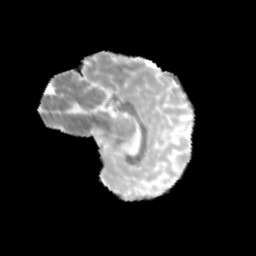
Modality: MD
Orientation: sagittal
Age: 11
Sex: male
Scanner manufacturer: siemens
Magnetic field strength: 3 T
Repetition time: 3.8 s
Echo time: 0.07 s